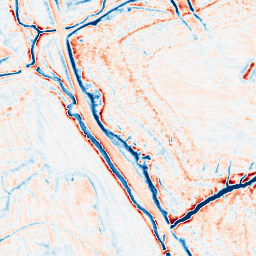
Category: edge_preserving
Decomposition family: anisotropic_diffusion
Decomposition parameters: iterations: 20
kappa: 50
gamma: 0.2
Upsampling method: sinc_hamming
Upsampling parameters: scale: 2
kernel_size: 4
Upsampling scale: 2